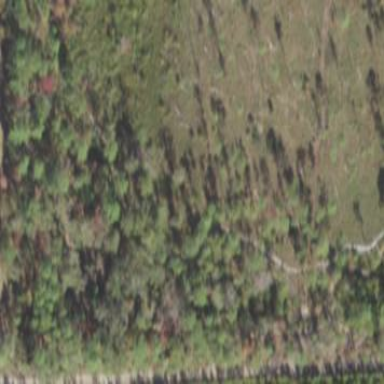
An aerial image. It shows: Mixed woodland with various types of leaves.